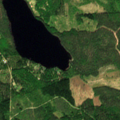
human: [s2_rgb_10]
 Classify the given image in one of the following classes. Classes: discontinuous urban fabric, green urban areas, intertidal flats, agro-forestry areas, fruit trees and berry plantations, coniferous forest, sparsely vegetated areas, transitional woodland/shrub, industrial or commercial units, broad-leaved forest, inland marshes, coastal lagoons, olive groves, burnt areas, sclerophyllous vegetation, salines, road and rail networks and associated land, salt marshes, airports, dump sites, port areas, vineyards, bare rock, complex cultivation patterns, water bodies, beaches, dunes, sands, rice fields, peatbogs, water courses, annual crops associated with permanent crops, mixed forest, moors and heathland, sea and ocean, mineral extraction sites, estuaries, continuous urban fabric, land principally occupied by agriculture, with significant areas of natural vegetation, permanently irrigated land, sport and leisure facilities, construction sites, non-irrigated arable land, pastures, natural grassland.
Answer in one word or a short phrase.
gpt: coniferous forest, mixed forest, water bodies